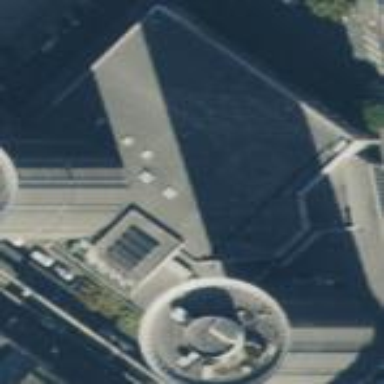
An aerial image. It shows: Part of building.